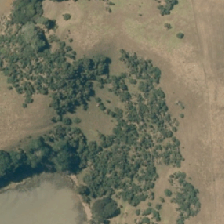
Land cover: grose_broom